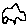
Label: car